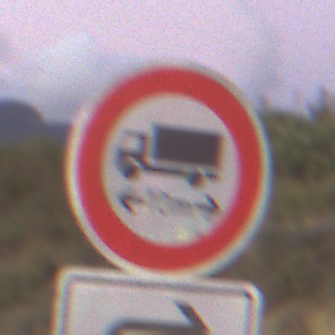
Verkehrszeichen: TatsaechlicheLaenge
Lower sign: RichtungsangabeDurchPfeile5
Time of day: Dawn
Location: Outdoor (RoadRail)
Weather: Clear
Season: NotSpecified
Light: Natural